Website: apple
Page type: address-validator
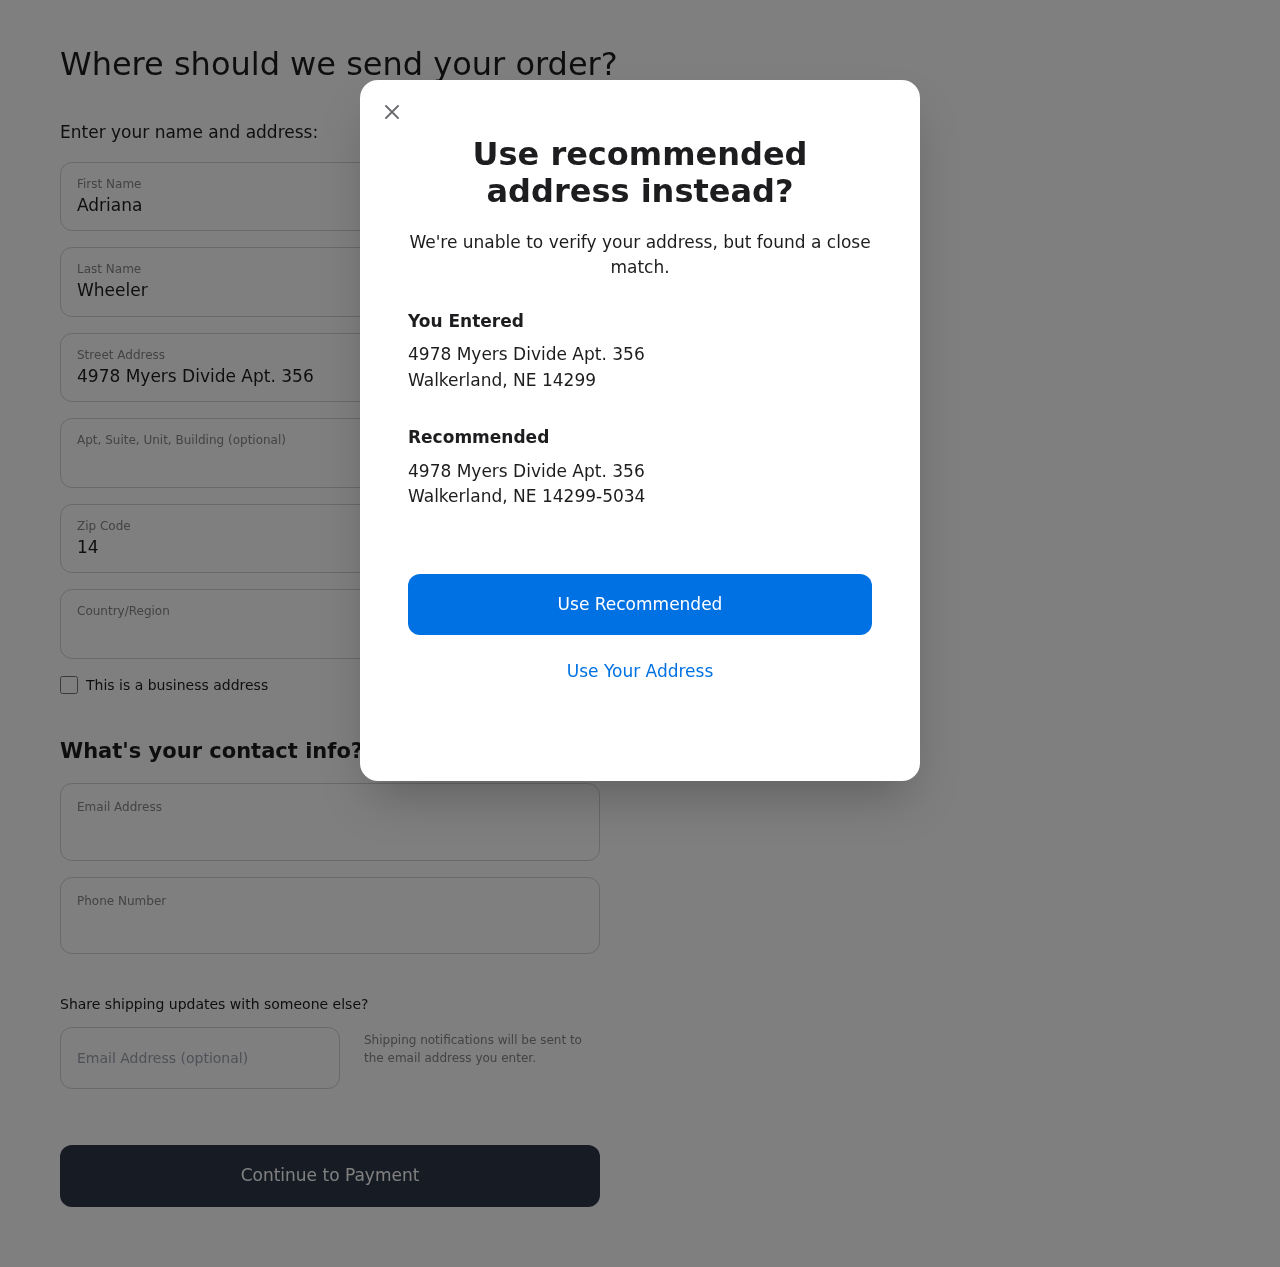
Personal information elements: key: PII_CITY
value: Walkerland
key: PII_COUNTRY
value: United States
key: PII_EMAIL
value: adriana_wheeler@yahoo.com
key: PII_FIRSTNAME
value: Adriana
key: PII_GIFT_EMAIL
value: christie.burgess@hotmail.com
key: PII_LASTNAME
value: Wheeler
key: PII_PHONE
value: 5384971424
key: PII_POSTCODE
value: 14299
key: PII_POSTCODE_FULL
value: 14299-5034
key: PII_STATE_ABBR
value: NE
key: PII_STREET
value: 4978 Myers Divide Apt. 356
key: PII_CITY2
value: Walkerland
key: PII_STATE_ABBR2
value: NE